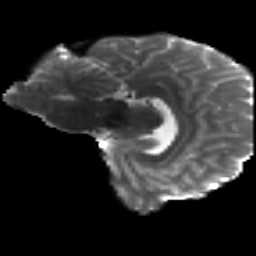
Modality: T2w
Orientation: sagittal
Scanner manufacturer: siemens
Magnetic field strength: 3 T
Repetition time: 4.16 s
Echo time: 0.0806 s